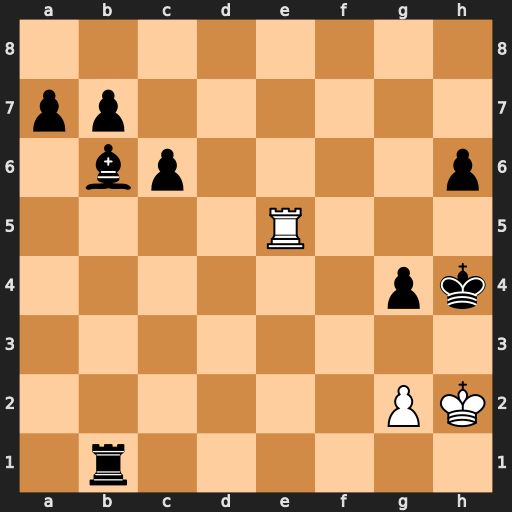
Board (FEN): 8/pp6/1bp4p/4R3/6pk/8/6PK/1r6
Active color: w
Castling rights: -
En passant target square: -
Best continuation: g3#